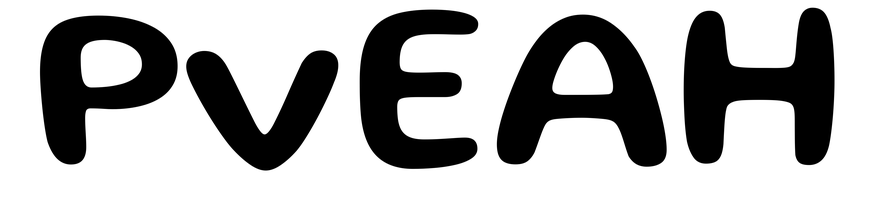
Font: Gluten_Medium